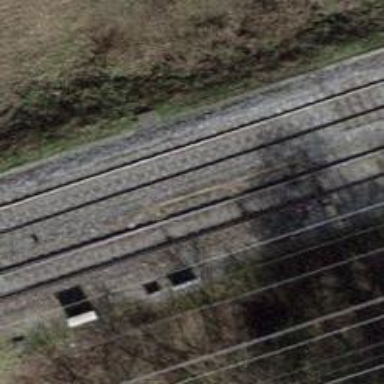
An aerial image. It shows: Single-track electrified railway with contact line.